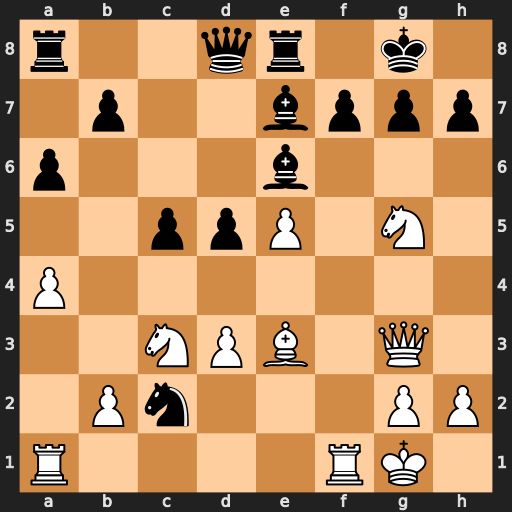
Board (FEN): r2qr1k1/1p2bppp/p3b3/2ppP1N1/P7/2NPB1Q1/1Pn3PP/R4RK1
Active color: w
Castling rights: -
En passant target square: -
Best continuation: Nxe6 fxe6 Bh6 g5 Qf2 Kh8 Qxc2